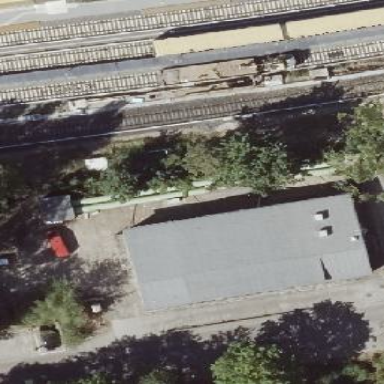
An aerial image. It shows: Traction substation for power supply.